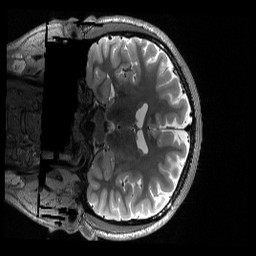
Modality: T2w
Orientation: coronal
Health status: healthy
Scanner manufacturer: siemens
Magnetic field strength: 3 T
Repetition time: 3.2 s
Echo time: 0.563 s